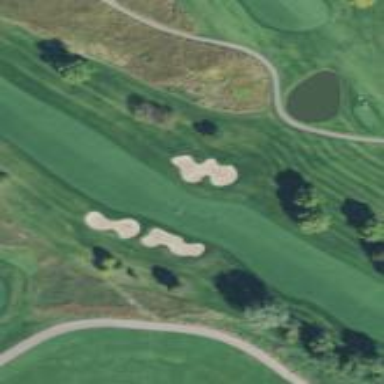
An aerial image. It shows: Grassy area designated as golf fairway.